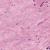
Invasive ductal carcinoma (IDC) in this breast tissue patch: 0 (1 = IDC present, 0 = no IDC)